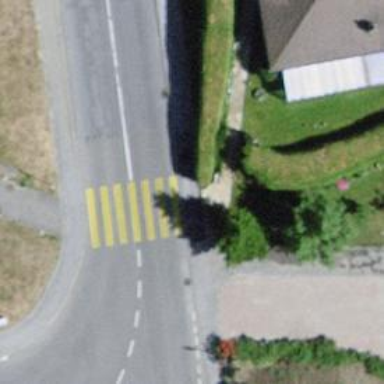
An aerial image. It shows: Marked zebra crossing on the road.